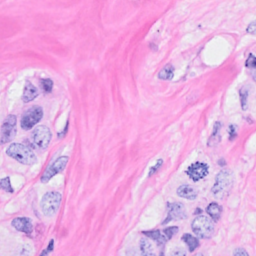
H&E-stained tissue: Breast